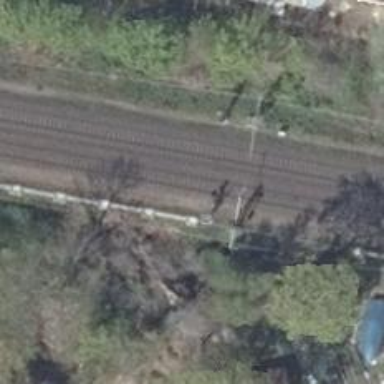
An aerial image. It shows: Railway signal.